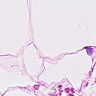
Metastatic tissue present: no